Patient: sex F, age 49
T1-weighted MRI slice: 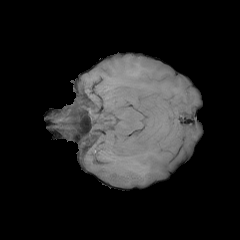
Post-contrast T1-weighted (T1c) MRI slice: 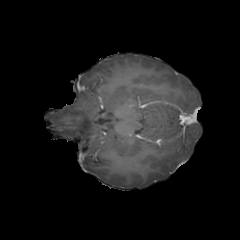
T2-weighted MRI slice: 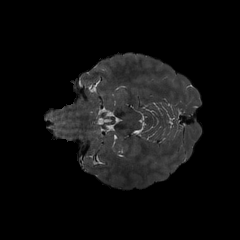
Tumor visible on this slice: no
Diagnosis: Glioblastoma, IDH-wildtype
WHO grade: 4